Question: As you guessed, I'm newbie in JS and especially in React.
I have a variable 'list' for saving my calculations. I have one handler for drag-drop and form, but when data is updated, react still doesn't know about that.
btw, 'list' consists of 'runs[]'. Each 'run' have 'id' and 'balls[]'. The 'ball' have 'counter' and 'value'.
'''
/** @jsx React.DOM */
var Table = React.createClass({
render: function() {
return (<table className='table table-bordered bg-success'>
{this.props.data.map(function (run){
return <TablesRun runId={id}/>;
})}
</table>);
}
});
var TablesRun = React.createClass({
render: function() {
return <tr className='bg-warning'>
<td>
<span className='badge'>{this.props.runId}</span>ff
</td>
</tr>;
}
});
React.renderComponent(<Table data={list.runs}/>,
document.getElementById('runTable'));
'''

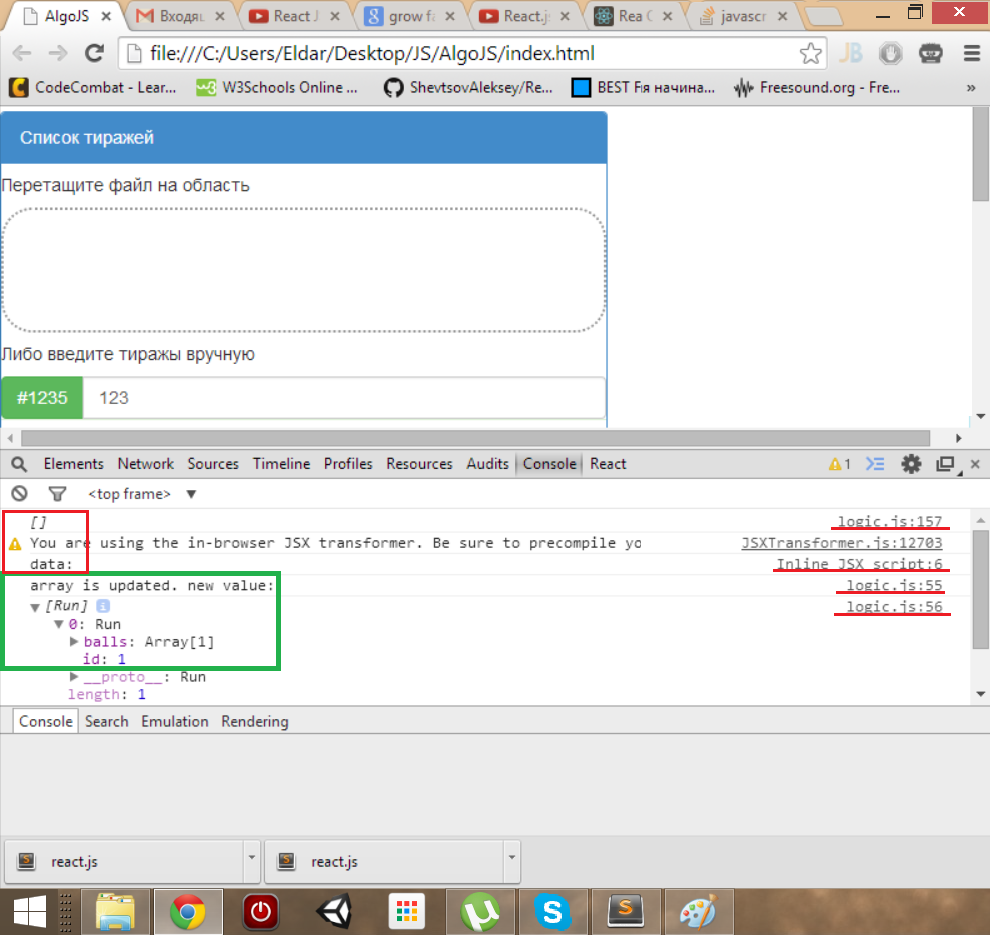
Answer: If you update the 'list' variable outside of React components, you need to tell React to render again. React does not use data binding to know that you've modified a variable.
Simply call 'React.renderComponent(<Table data={list.runs}/>, document.getElementById('runTable'));' again and React will update the DOM with the new prop value.